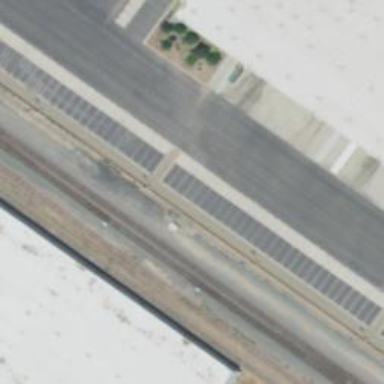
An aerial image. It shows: Railroad crossover.